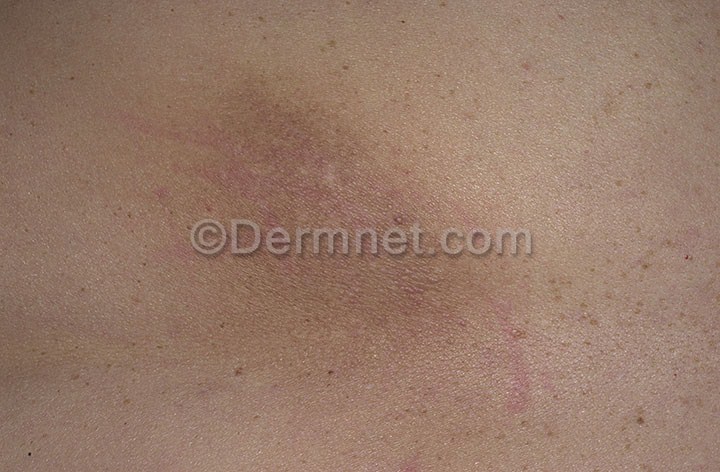
Disease: Eczema Photos